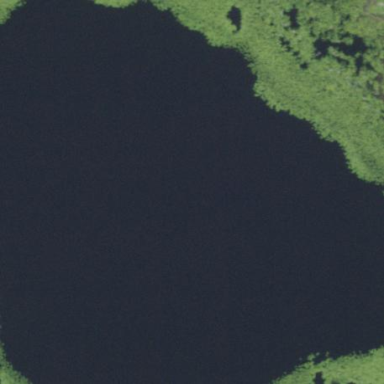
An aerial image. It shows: Serene lake.